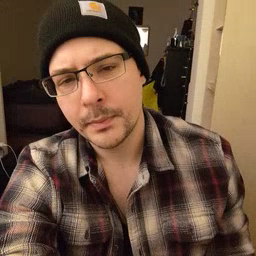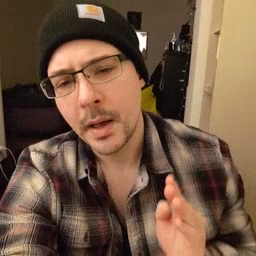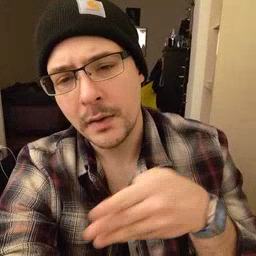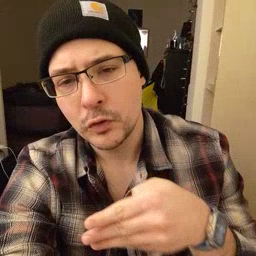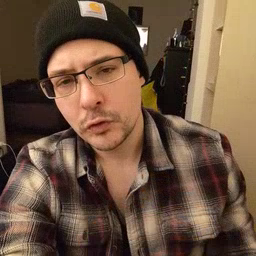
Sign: after